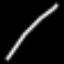
Label: line